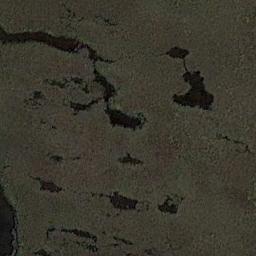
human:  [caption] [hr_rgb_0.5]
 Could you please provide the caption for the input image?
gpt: There are a few trickles in the brown bare land in a wetland  , and there are sparse green plants on the bare land .

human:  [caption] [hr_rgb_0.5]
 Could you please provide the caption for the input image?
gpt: Half the area of this wetland is dark blue water .

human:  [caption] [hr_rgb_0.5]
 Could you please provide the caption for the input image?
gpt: The wetland consists of bare land, Dry plants and water .

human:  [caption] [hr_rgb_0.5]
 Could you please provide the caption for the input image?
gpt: Many waters of different sizes are surrounded by wetlands .

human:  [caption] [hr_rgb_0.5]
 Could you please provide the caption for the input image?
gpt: There are much bare land and some water areas on the wetland .